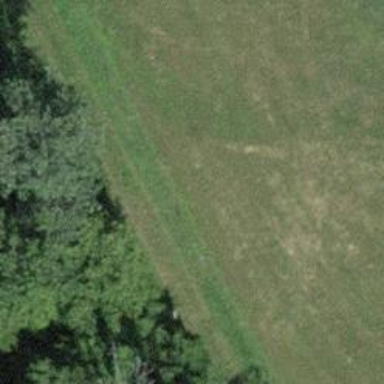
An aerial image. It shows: Dirt path.